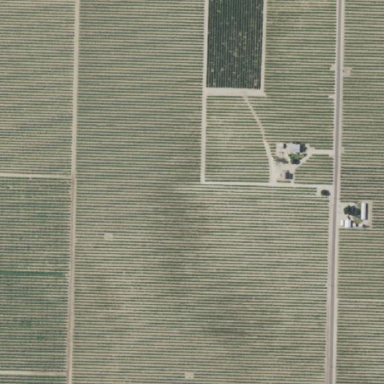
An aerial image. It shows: Vineyard.